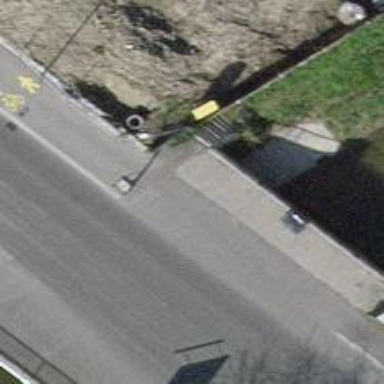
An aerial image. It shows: Asphalt footway with sidewalk on bridge.